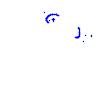
Particle: proton